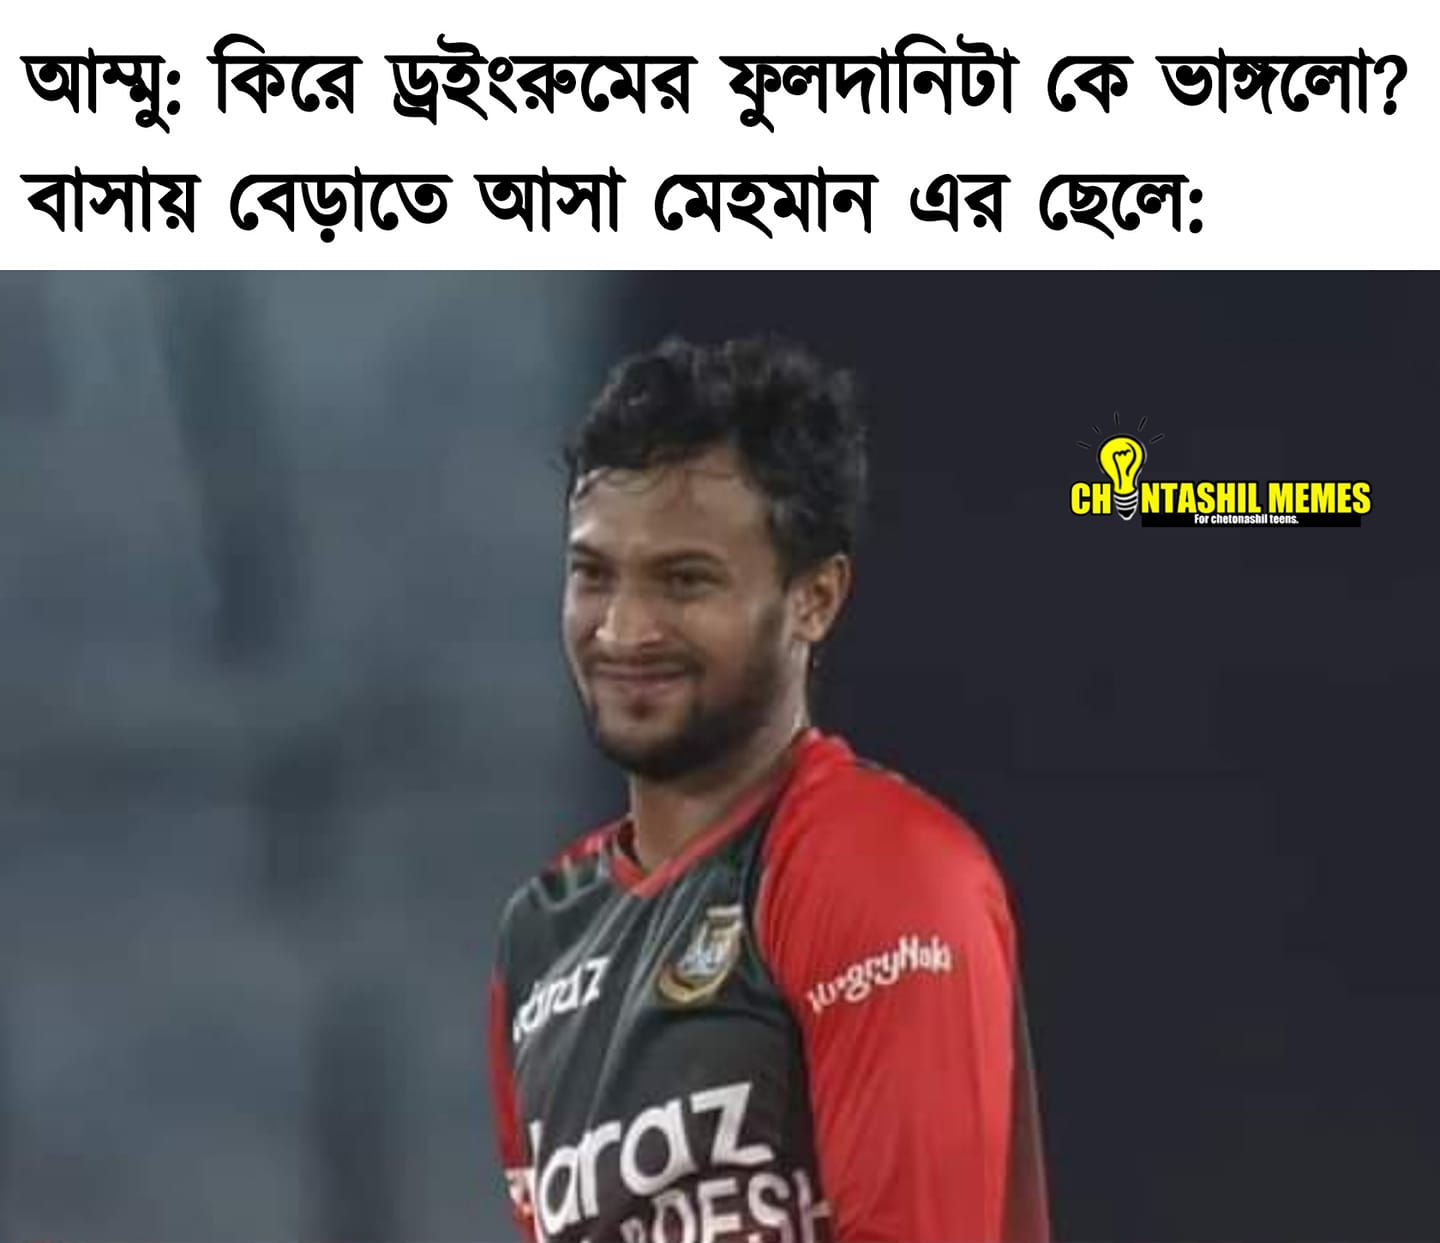
Caption:  আম্মু:  কিরে ড্রইংরুমের ফুলদানিটা কে ভাঙ্গলো?   বাসায় বেড়াতে আসা মেহমান এর ছেলে:
Label: non-hate